Interaction volume radius: 5 \u00c5
Interaction volume height: 20 \u00c5
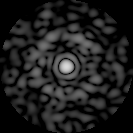
Disorder parameter: 0.8284